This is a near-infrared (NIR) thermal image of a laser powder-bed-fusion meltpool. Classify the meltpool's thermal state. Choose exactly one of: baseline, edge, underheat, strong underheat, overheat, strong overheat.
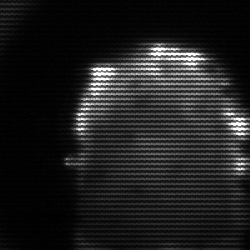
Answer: baseline